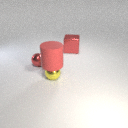
small red metal sphere to the left of large red metal cube